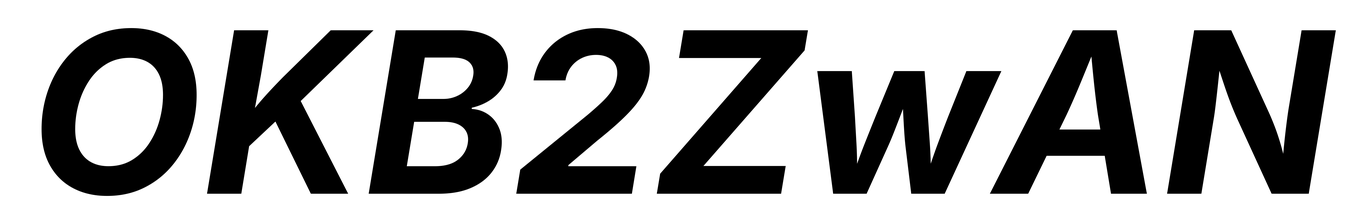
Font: Inter-Italic_Bold_Italic